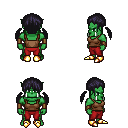
a pixel art fantasy rpg character, male body template, orc, green skin, brown pirate shirt, red pants, raven twin-tailed hairstyle, leather bracers, gold boots, four views (front, back, left, right), 2x2 character sprite sheet, small pixel art, hard edges, no anti-aliasing